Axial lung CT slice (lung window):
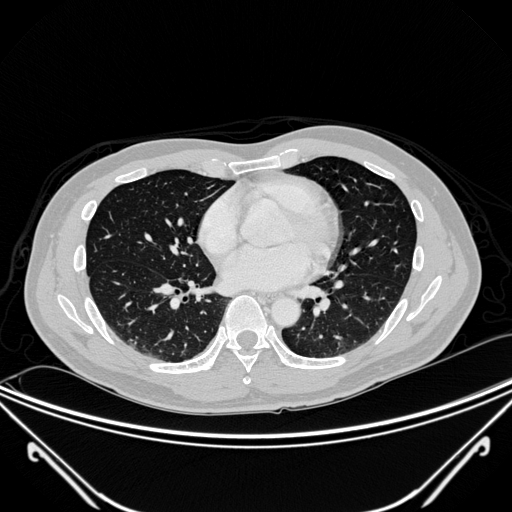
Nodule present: no